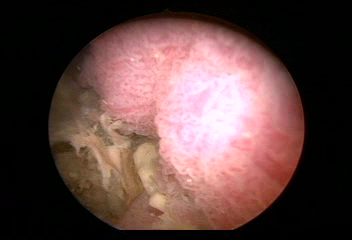
Modality: WLC
Class: Malignant
Subclass: LowGradePapillary
Lesion: L1
Stage: Ta
Morphology: Papillary
Bladder cancer association: Yes
Annotated structures: Tumor